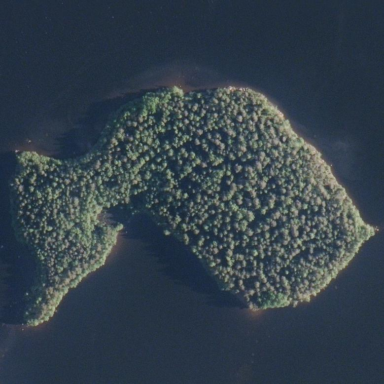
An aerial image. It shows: Islet surrounded by woodland.